Aerial crown-view tile of a tropical tree (Barro Colorado Island, Panama), acquired 20250317:
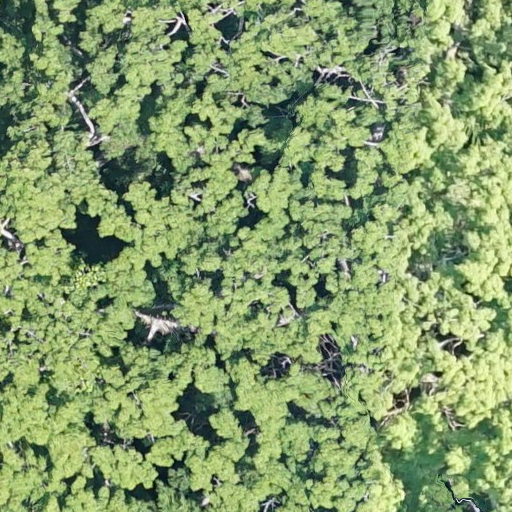
Species: Ceiba pentandra
GBIF accepted scientific name: Ceiba pentandra
Crown area: 1009.463 m²